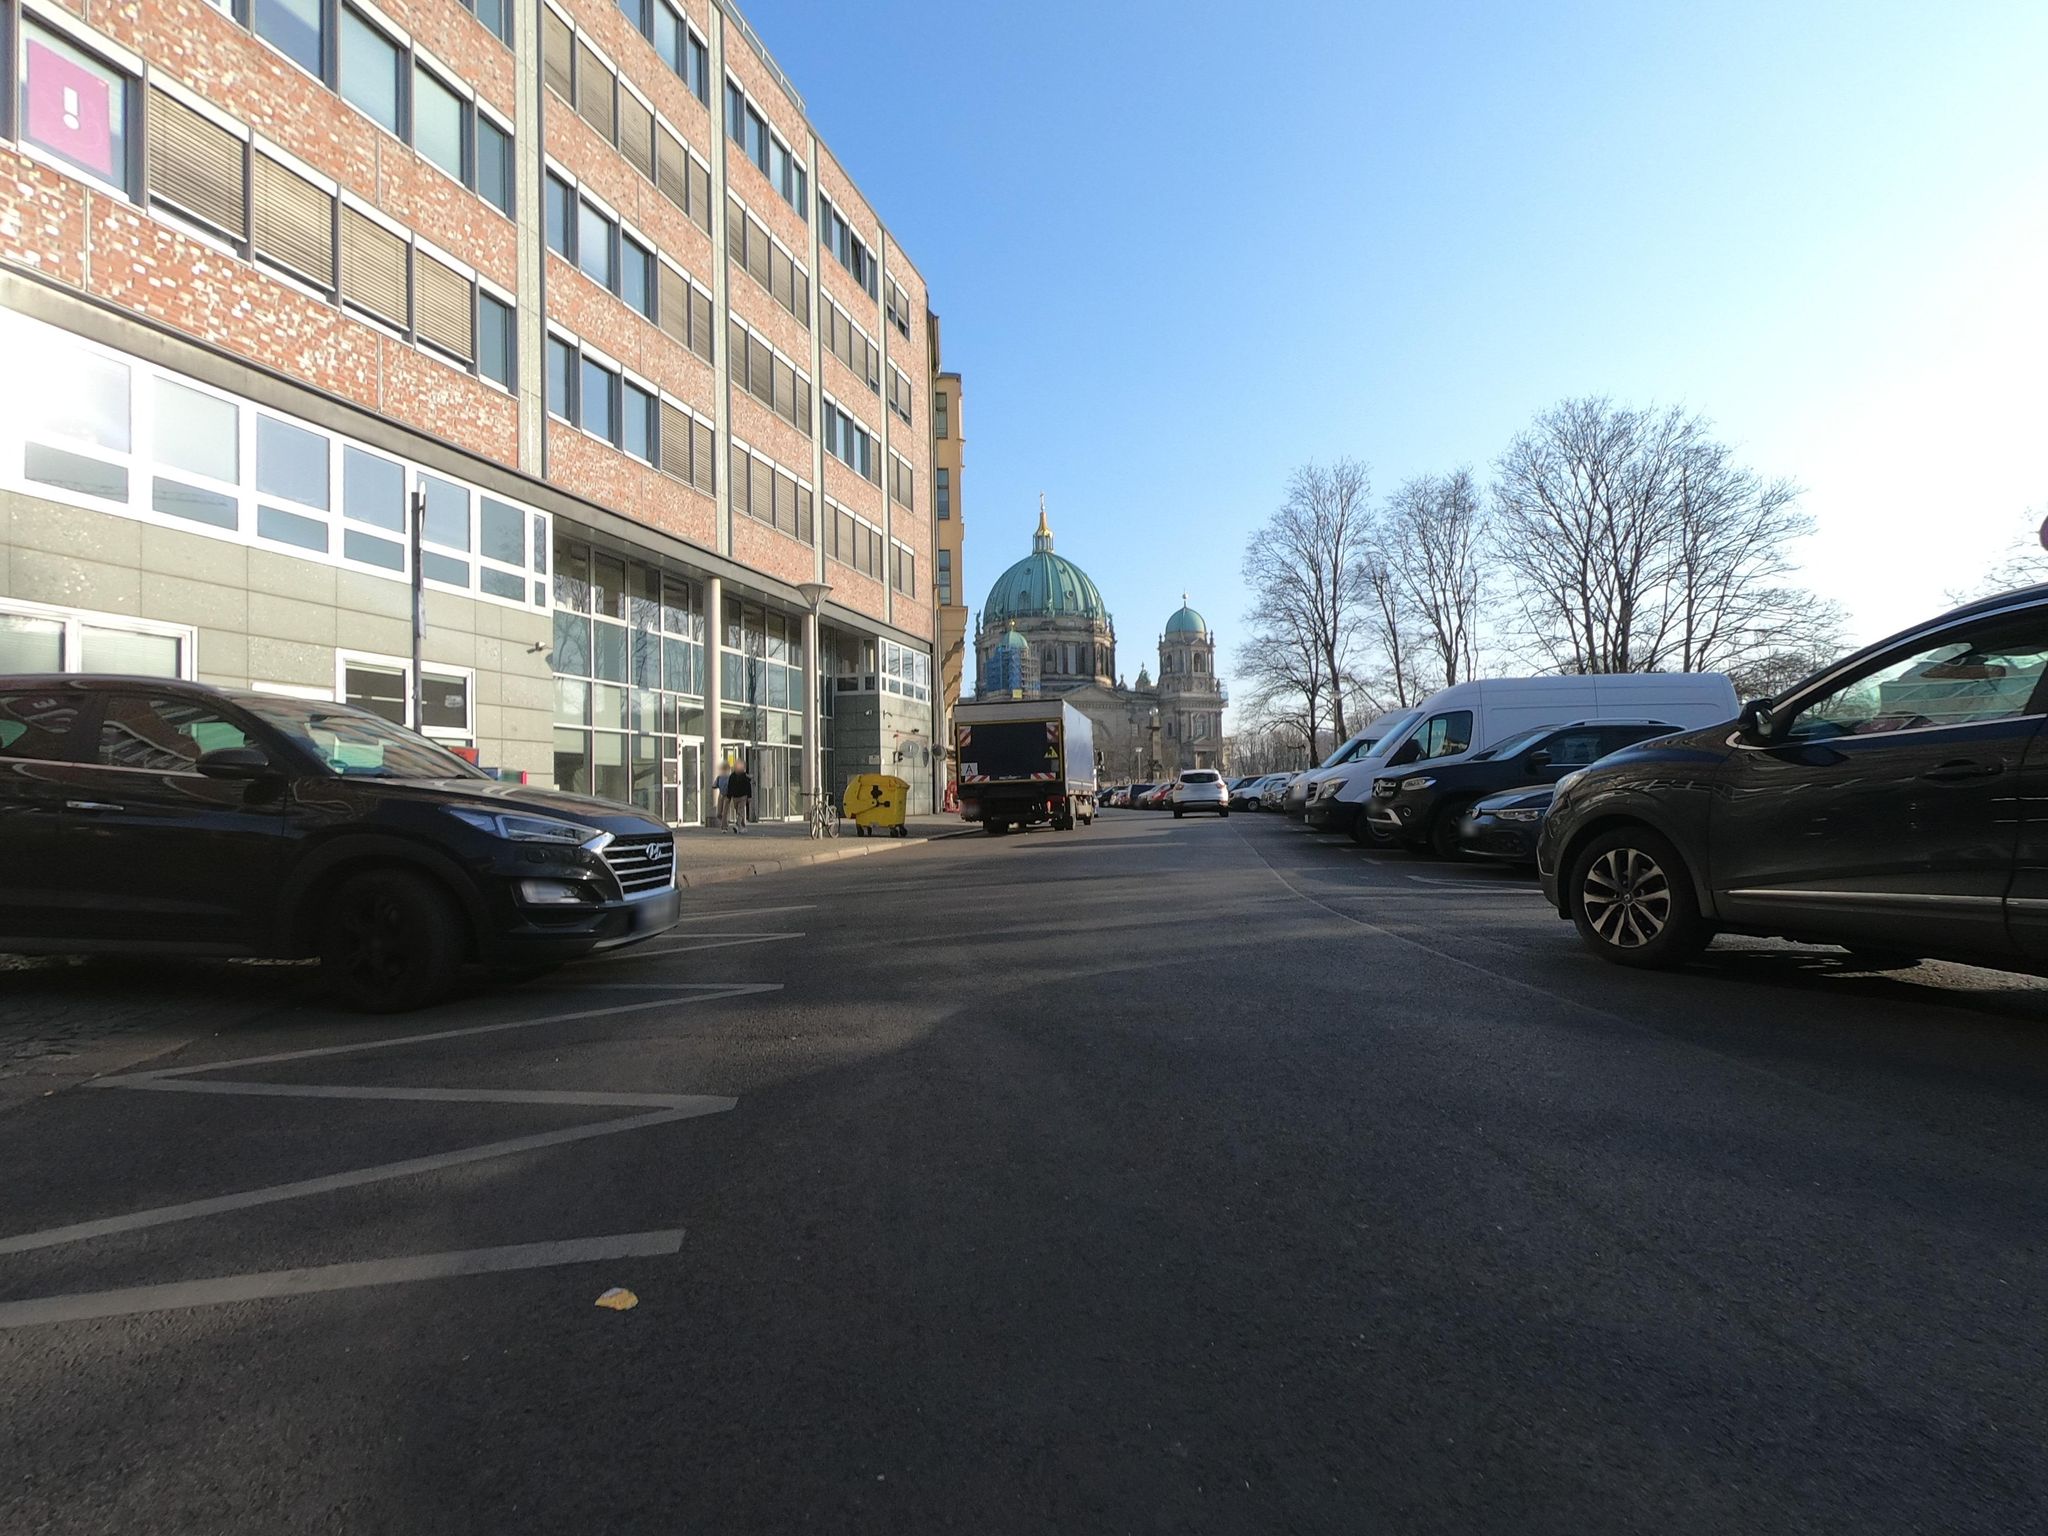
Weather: clear
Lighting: day
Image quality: good
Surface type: cycling surface
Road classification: tertiary
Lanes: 1
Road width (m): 12.2
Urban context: urban centre
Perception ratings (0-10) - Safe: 7.54, Lively: 8.65, Beautiful: 7.09, Boring: 1.8, Depressing: 0.69, Wealthy: 7.18